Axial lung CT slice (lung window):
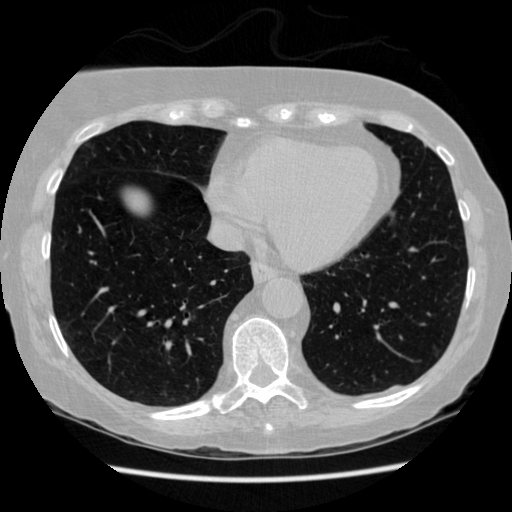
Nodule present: no